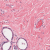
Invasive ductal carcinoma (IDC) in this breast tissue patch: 0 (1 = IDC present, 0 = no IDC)